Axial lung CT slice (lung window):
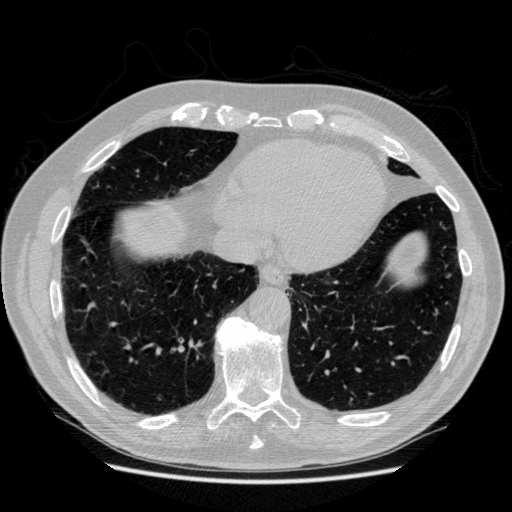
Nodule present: no